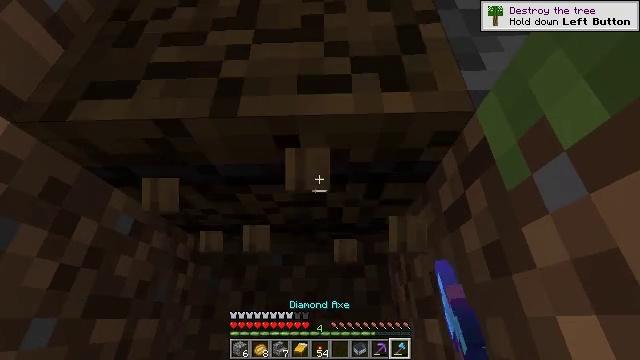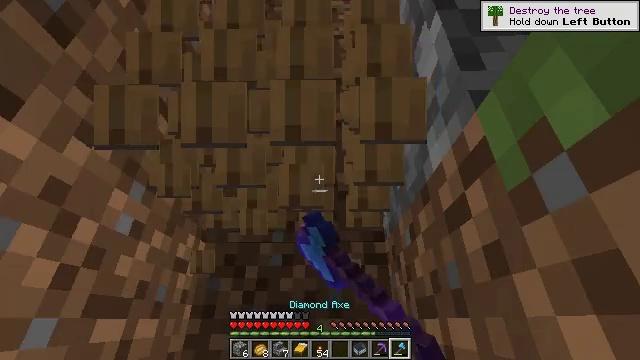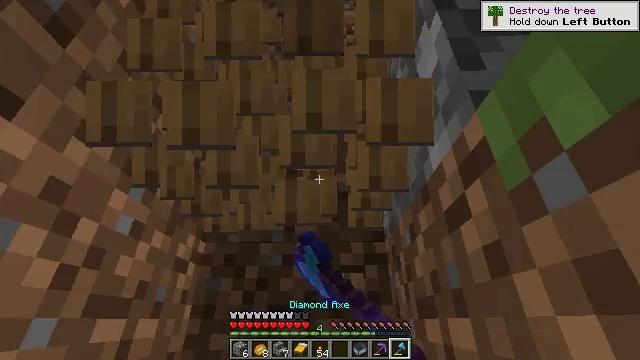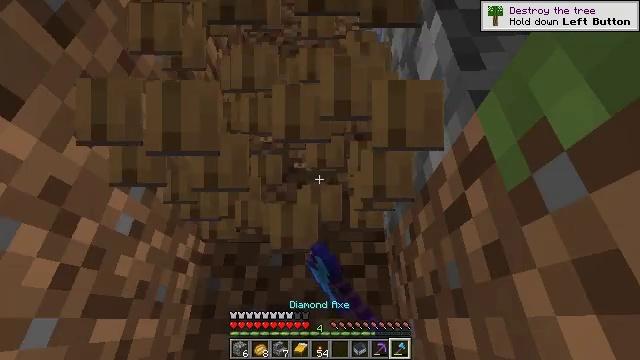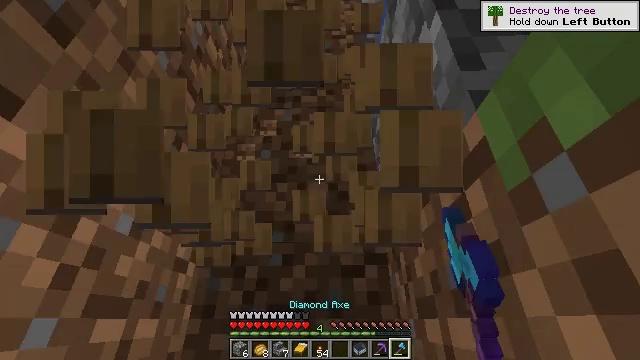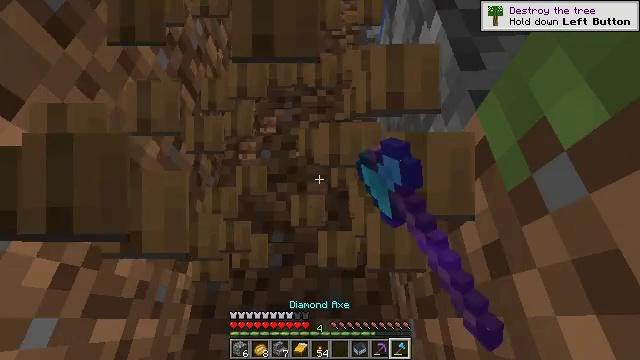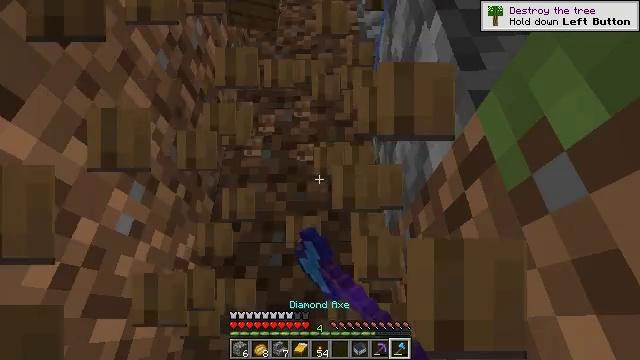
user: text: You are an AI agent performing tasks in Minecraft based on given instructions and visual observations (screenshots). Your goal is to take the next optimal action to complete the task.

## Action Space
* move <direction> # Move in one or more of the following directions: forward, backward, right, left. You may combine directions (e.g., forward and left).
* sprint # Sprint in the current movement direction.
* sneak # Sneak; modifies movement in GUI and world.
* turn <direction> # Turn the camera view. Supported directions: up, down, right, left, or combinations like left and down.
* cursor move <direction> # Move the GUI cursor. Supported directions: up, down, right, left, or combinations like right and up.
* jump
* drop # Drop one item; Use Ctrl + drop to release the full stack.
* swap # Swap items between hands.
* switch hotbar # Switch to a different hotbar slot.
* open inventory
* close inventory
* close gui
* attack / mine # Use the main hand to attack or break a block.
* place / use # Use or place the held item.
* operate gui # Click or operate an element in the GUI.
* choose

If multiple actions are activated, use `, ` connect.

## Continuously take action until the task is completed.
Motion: motion action
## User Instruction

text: Retrieve the barrel for inventory use.
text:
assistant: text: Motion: attack / mine
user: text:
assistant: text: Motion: attack / mine
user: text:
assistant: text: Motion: attack / mine
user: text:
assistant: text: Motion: attack / mine
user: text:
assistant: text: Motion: attack / mine
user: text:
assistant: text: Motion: attack / mine
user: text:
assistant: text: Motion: attack / mine